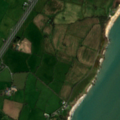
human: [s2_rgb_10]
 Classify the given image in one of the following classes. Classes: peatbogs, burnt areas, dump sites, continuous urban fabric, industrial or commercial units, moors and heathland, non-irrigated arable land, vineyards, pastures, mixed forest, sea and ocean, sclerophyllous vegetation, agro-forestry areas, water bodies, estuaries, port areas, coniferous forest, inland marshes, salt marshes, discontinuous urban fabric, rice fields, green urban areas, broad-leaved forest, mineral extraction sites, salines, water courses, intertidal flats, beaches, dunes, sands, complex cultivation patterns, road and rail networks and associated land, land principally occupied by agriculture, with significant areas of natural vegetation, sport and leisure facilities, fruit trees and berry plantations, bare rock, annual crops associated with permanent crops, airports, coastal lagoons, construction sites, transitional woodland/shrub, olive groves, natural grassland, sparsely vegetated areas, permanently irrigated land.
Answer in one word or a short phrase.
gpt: non-irrigated arable land, pastures, sea and ocean